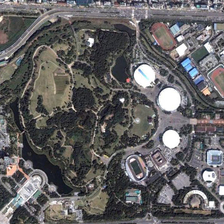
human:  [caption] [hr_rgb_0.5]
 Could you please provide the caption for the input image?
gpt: many green trees and several ponds are in a park near three playgrounds and many buildings .

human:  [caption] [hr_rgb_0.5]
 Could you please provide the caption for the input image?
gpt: many green trees and several ponds are in a park near three playgrounds and many buildings .

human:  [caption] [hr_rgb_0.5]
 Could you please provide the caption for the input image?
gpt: many green trees and several ponds are in a park near three playgrounds and many buildings .

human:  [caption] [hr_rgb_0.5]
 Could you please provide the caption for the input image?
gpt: many green trees and several ponds are in a park near three playgrounds and many buildings .

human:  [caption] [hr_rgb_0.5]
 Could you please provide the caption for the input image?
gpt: many green trees and several ponds are in a park near three playgrounds and many buildings .